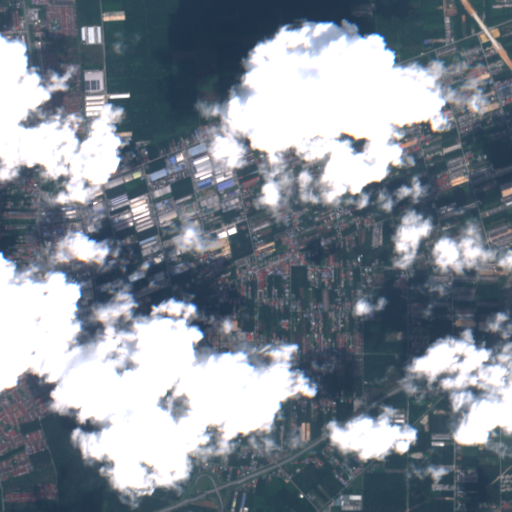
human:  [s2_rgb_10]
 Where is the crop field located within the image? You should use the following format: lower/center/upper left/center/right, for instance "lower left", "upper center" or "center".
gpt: The crop field is located in the upper left of the image.
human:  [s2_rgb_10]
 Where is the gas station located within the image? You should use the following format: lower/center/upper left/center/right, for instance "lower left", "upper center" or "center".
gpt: The gas station is located in the upper left of the image.
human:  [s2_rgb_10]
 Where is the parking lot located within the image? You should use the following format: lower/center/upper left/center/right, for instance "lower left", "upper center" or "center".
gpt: The parking lot is located in the left of the image.
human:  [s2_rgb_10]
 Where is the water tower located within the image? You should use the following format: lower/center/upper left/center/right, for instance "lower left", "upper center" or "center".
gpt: The water tower is located in the lower right of the image.
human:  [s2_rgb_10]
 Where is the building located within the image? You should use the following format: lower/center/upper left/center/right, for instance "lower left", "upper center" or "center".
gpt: There is no building in the image.